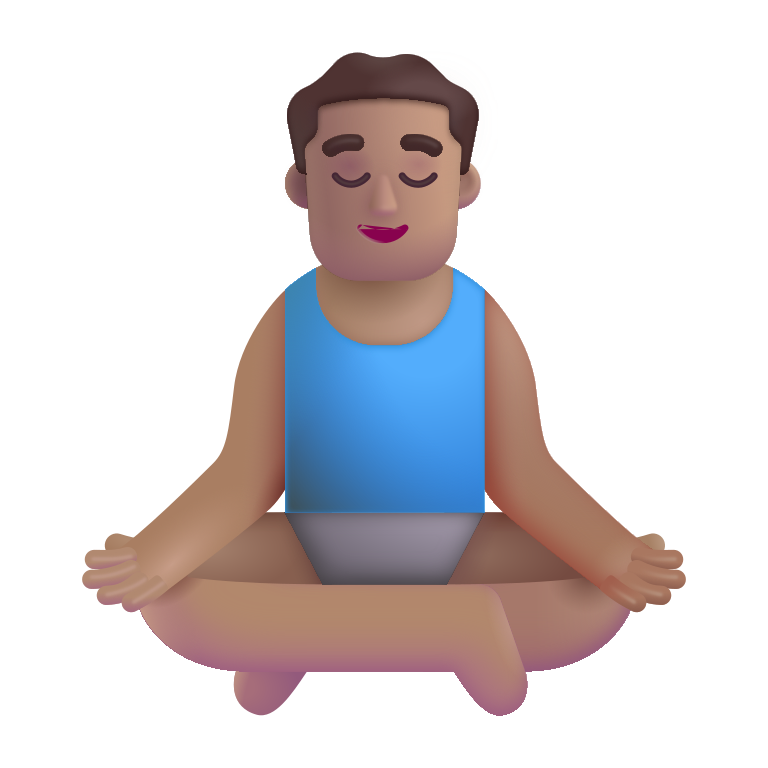
man in lotus position color